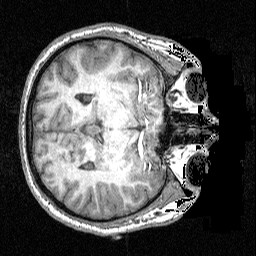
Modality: T1w
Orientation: axial
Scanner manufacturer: siemens
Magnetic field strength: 3 T
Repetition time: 1.54 s
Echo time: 0.00304 s